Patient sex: M
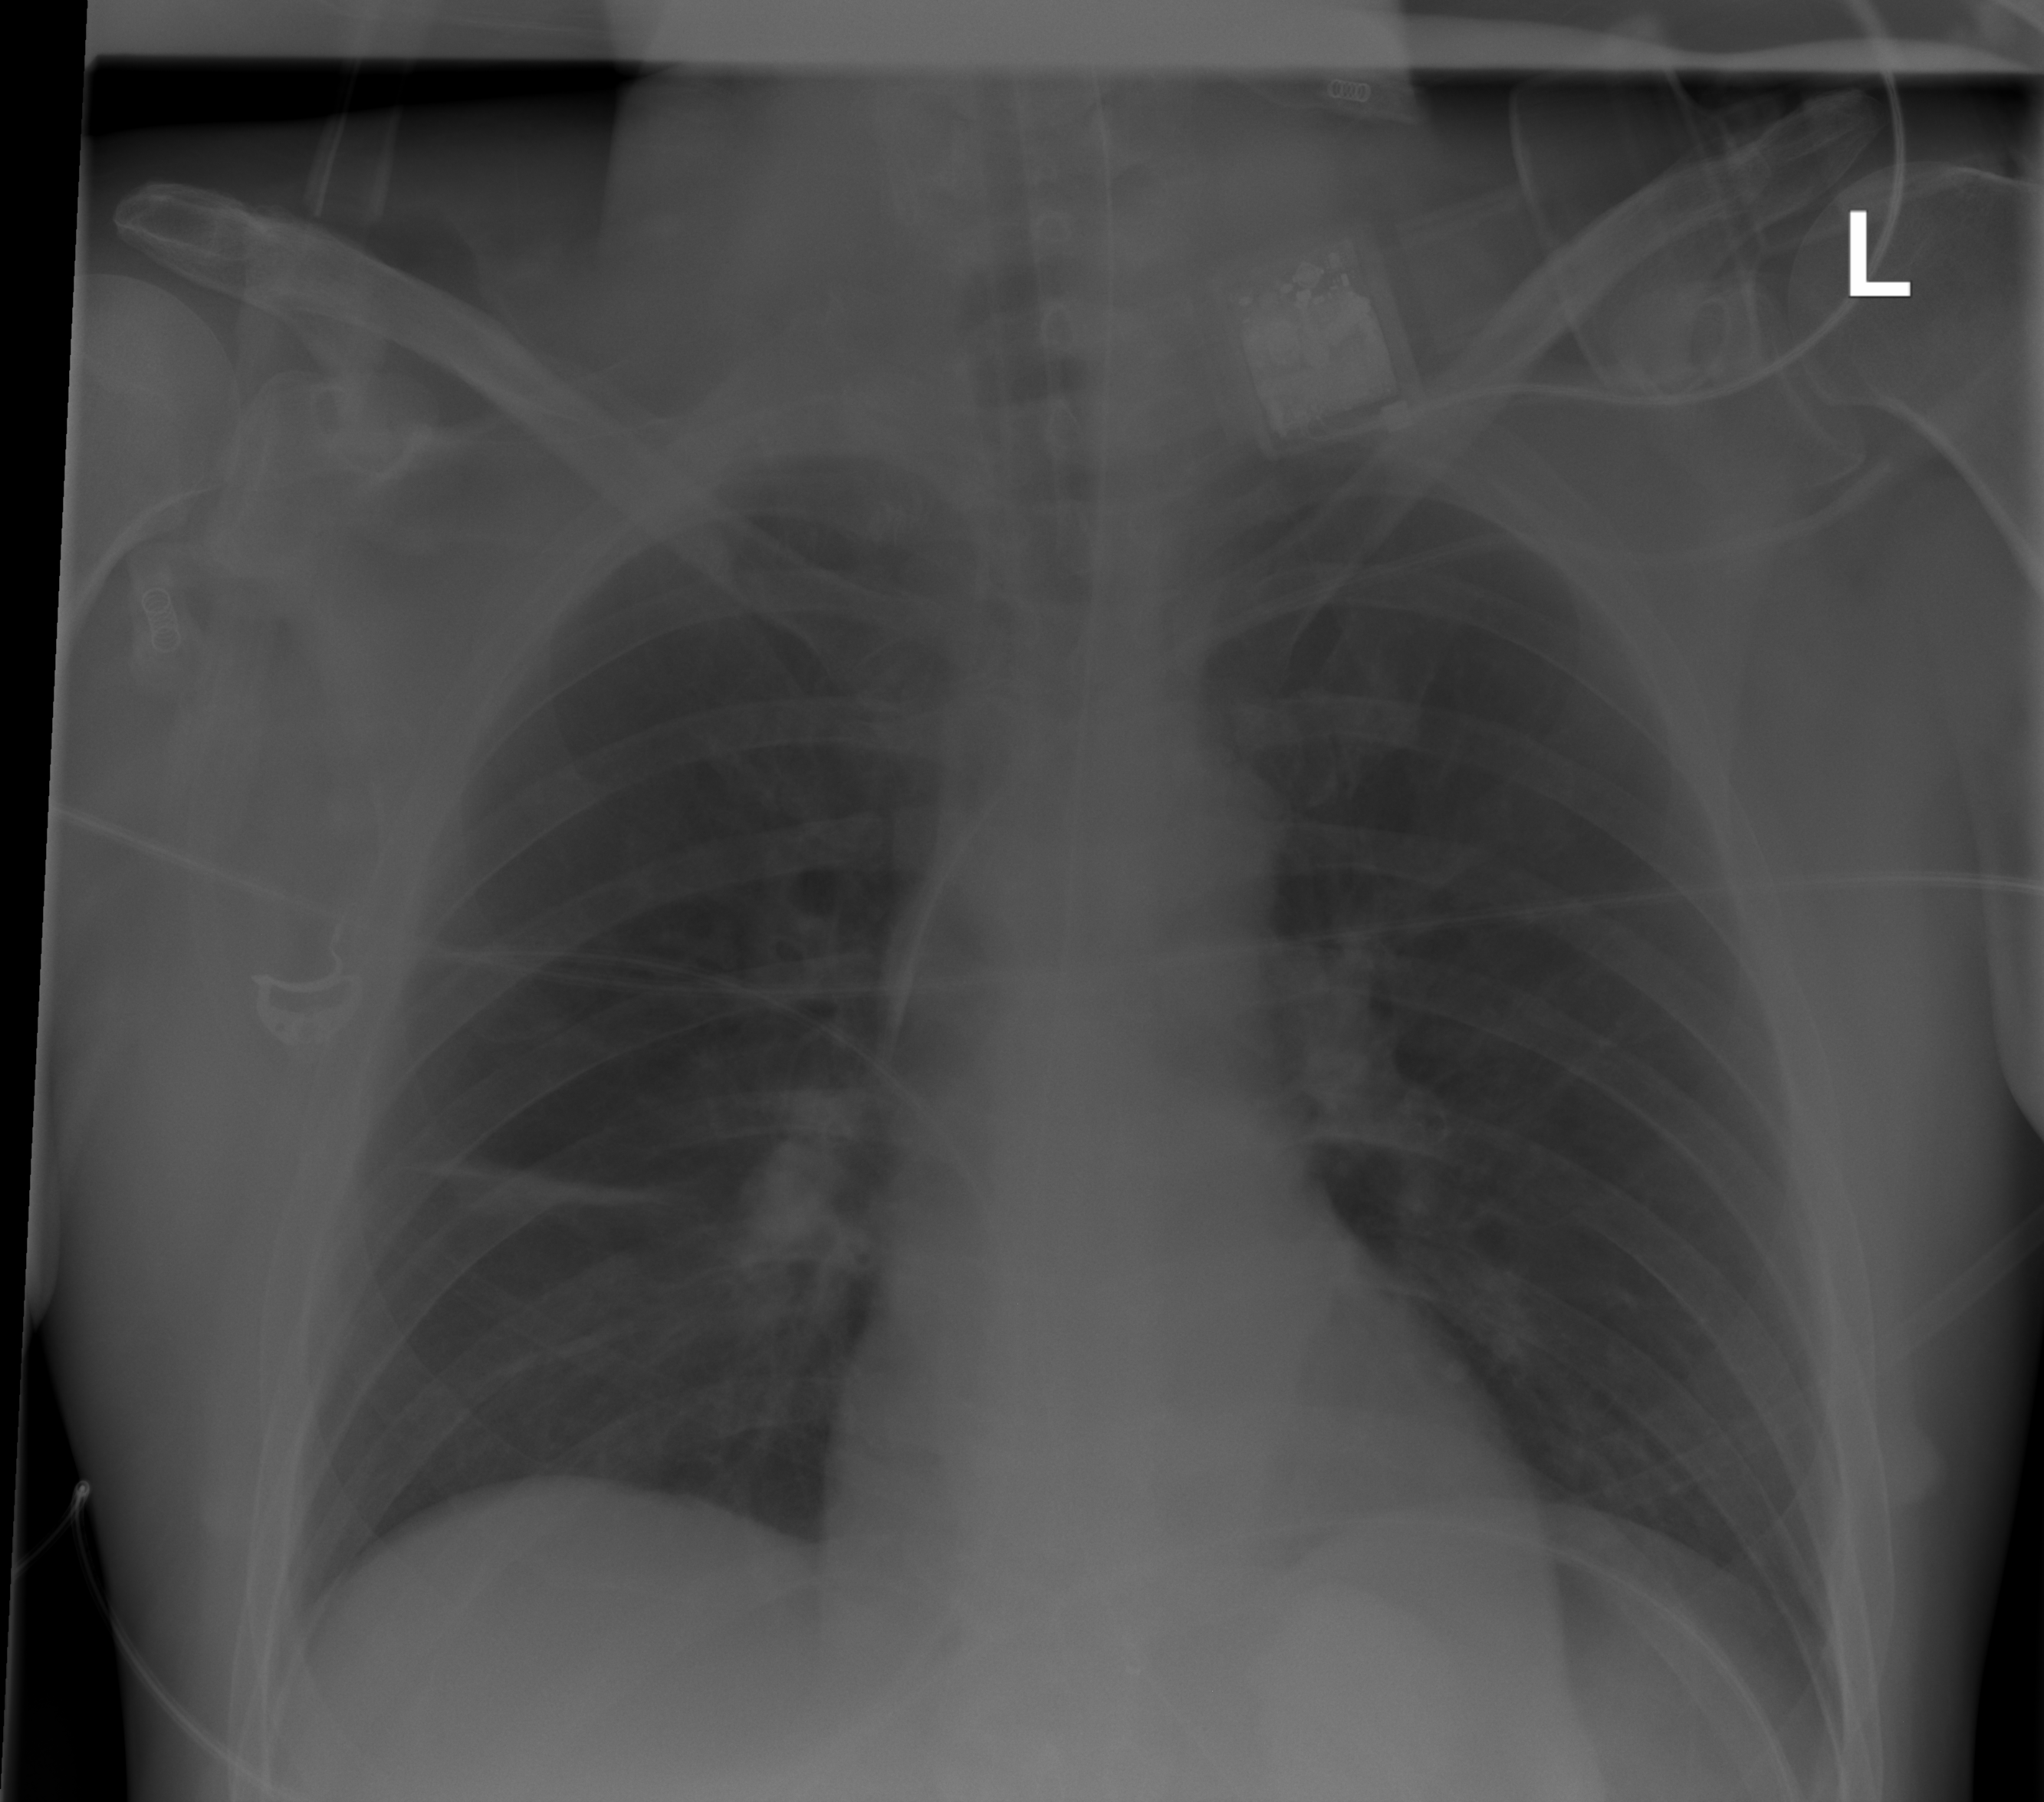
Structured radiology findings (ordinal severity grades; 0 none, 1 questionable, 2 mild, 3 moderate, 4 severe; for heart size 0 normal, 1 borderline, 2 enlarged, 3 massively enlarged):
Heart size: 0
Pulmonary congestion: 0
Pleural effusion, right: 0
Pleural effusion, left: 0
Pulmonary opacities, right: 0
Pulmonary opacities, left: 0
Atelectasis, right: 2
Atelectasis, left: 0